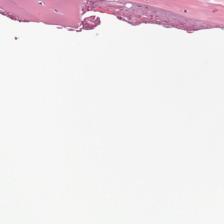
Label: Non-Tumor